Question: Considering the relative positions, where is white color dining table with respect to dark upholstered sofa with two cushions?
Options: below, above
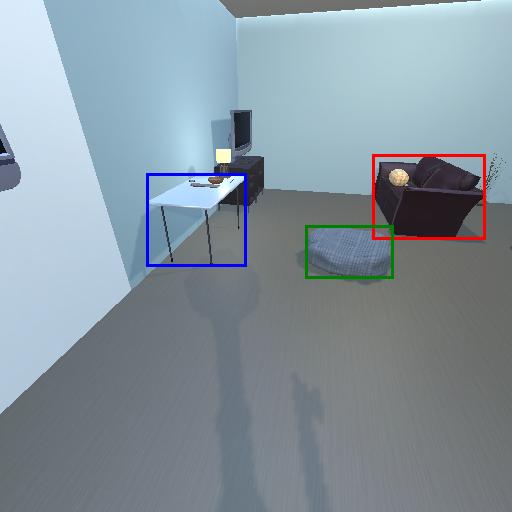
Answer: below